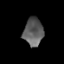
Tissue: lung
Cell type: Epithelial cells
Senescence score: 0.2309
Nuclear area (px): 527
Mean DAPI intensity: 95.011